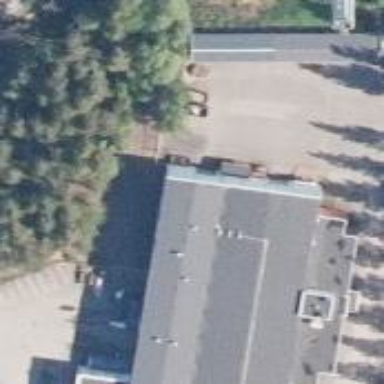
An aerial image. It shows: Manufacturing building.